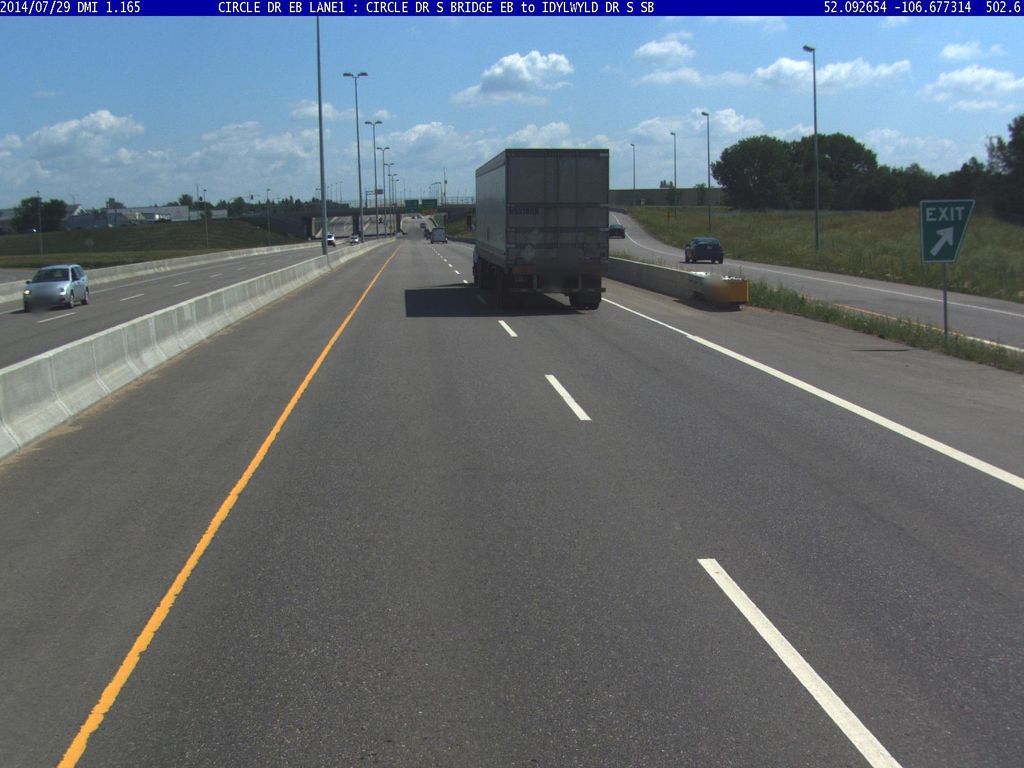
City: saskatoon